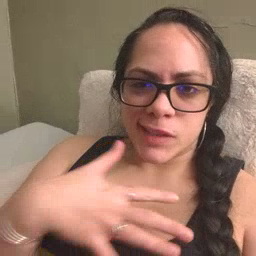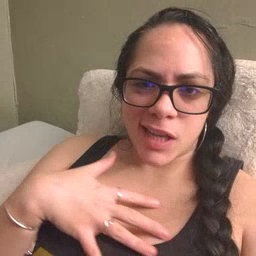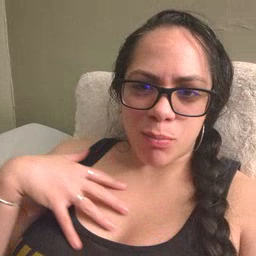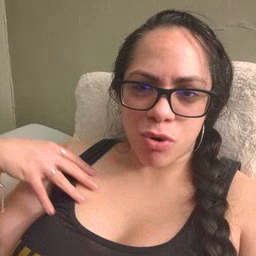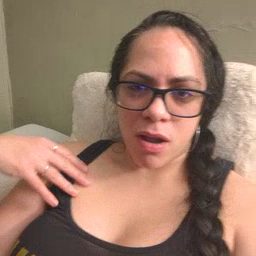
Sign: zebra